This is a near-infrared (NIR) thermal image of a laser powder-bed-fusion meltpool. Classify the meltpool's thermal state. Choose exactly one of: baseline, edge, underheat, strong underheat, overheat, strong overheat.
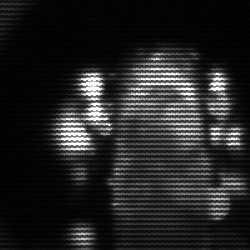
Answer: strong underheat